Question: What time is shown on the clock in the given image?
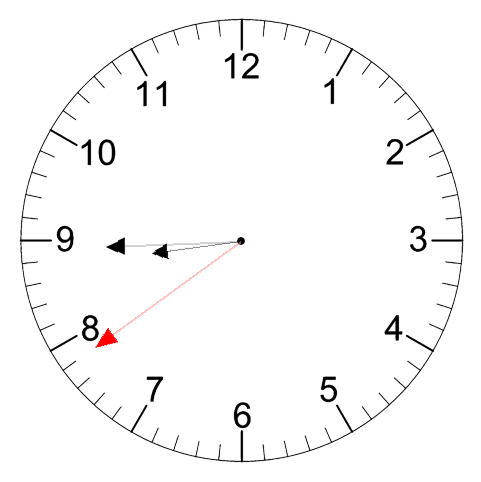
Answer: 08:44:39